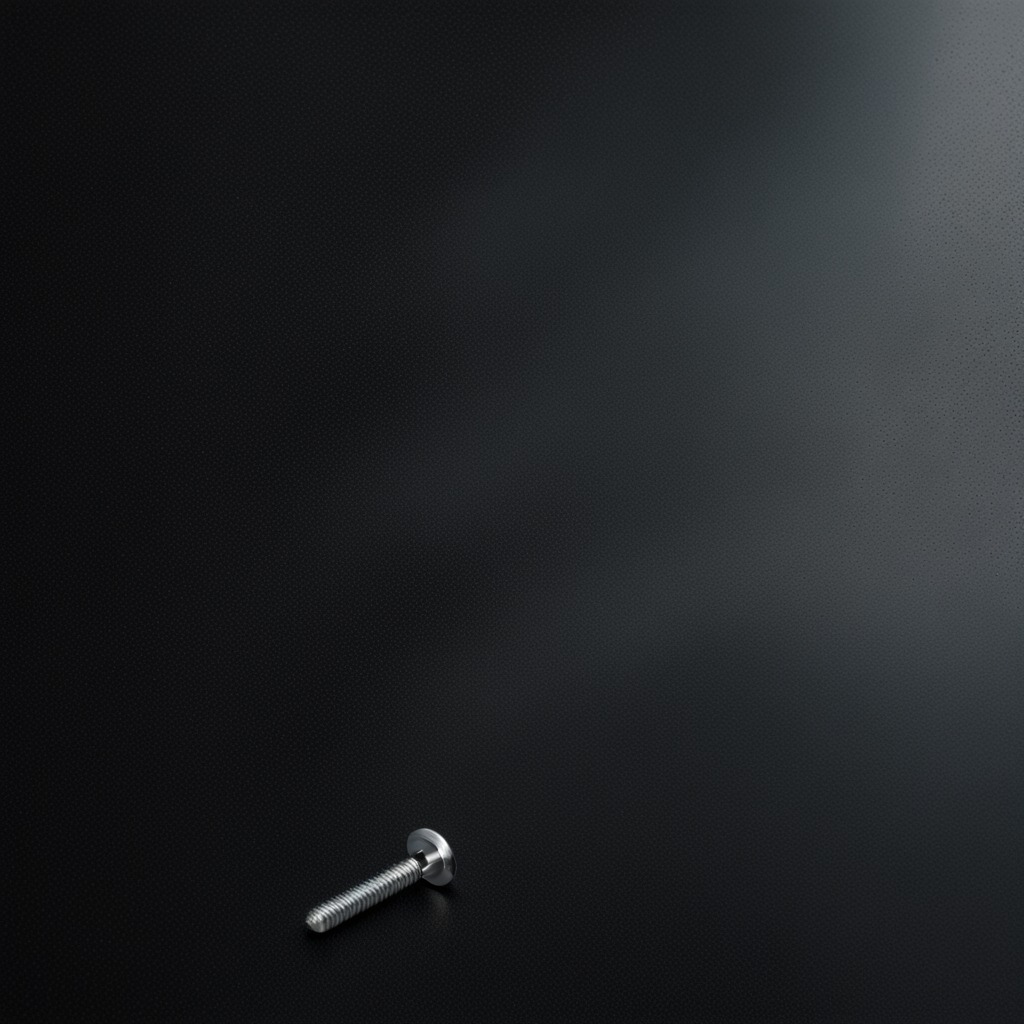
A metal screw is lying on the clean granite tabletop inside a workshop at night.